Question: Hey all i am trying to get a news feed (home feed) but this doesnt seem to work:
'''
<?php
require '../src/facebook.php';
$facebook = new Facebook(array(
'appId' => 'XXXXXXXXXXXXXXXX',
'secret' => 'XXXXXXXXXXXXXXXXXXXXXXXXXXXXXXXXXXXXXXX',
'fileUpload' => true,
'cookie' => true
));
$user = $facebook->getUser();
if ($user) {
try {
$user_profile = $facebook->api('/me');
$access_token = $facebook->getAccessToken();
$feed = $facebook->api('/me/home?access_token=' . $access_token);
print_r($feed);
etc etc....
'''
If i comment out the and also line then it works and displays my user information. However, leaving it un-commented out seems to stop it from proceeding to display other things.
I have also tried:
'''
$feed = $facebook->api('/me/home);
'''
and that still produces nothing.
For my , i have set the permissions needed to do this (read_stream) among others.
What am i missing?

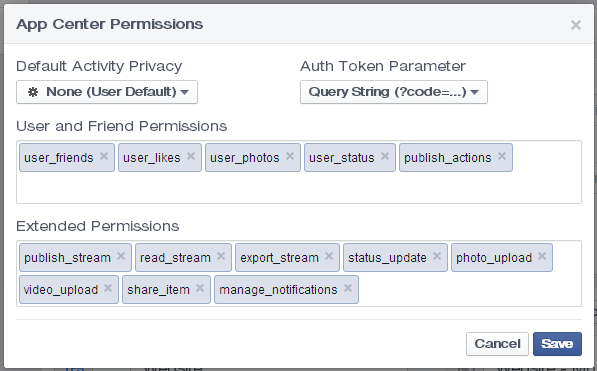
Answer: Seems it was due to me not having this:
'''
$statusUrl = $facebook->getLoginStatusUrl();
$params = array(
'scope' => 'read_stream'
);
'''
Worked after i added that! :o)